Interaction volume radius: 10 \u00c5
Interaction volume height: 30 \u00c5
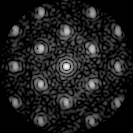
Disorder parameter: 0.2961